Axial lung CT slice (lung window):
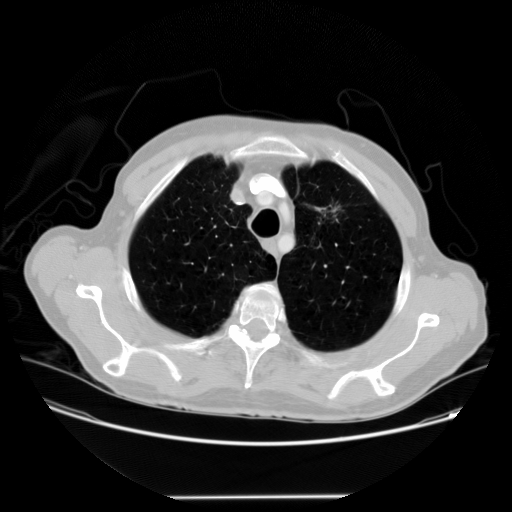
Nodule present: no